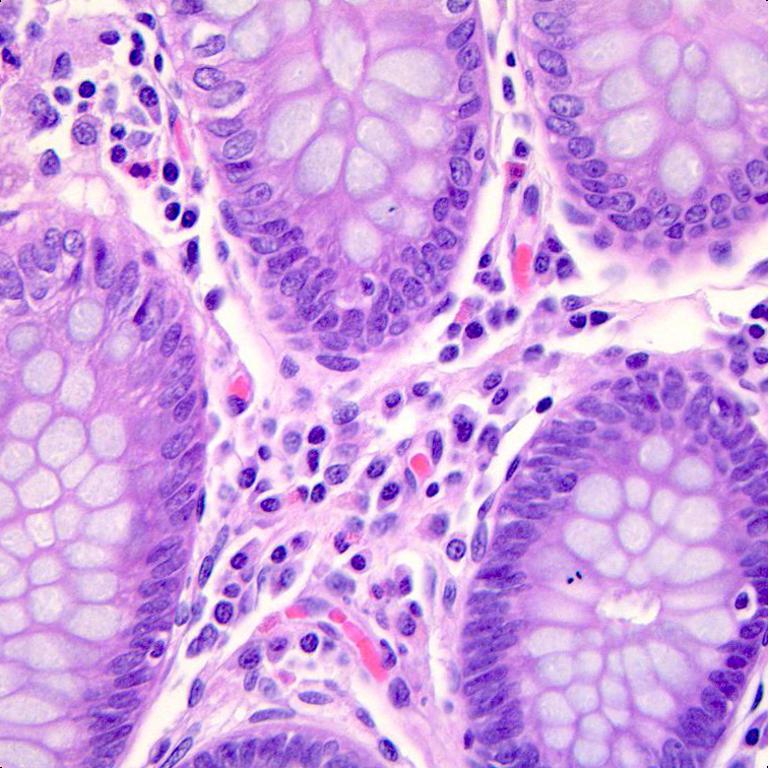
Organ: colon
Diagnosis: benign